Aerial crown-view tile of a tropical tree (Barro Colorado Island, Panama), acquired 20250616:
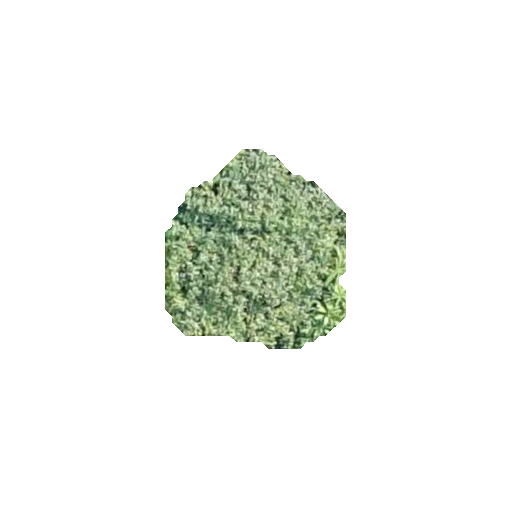
Species: Miconia argentea
GBIF accepted scientific name: Miconia argentea
Crown area: 40.845 m²